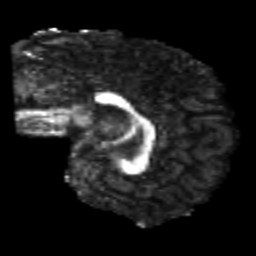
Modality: FA
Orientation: sagittal
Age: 24
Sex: male
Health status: healthy
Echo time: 0.074 s